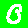
Digit: 0